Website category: university
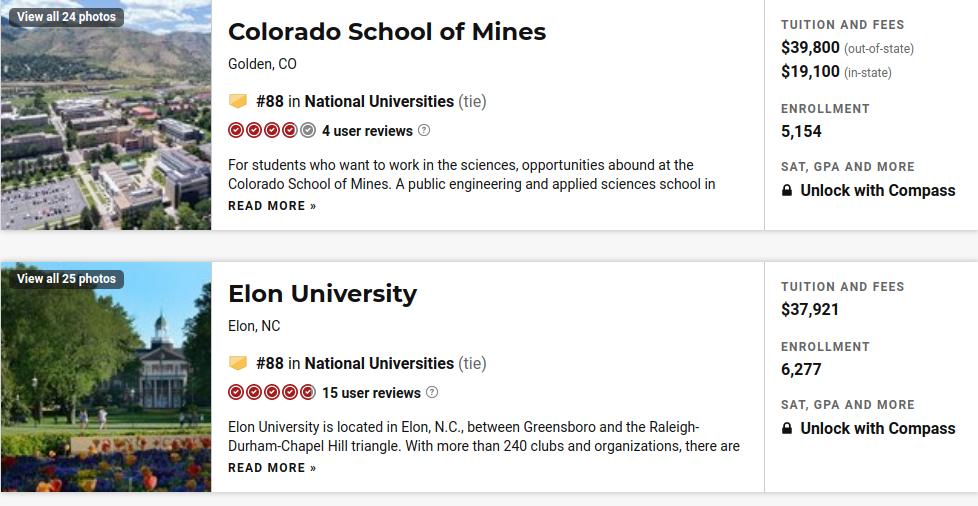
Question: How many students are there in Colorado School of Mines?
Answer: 5,154

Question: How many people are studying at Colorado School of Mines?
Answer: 5,154

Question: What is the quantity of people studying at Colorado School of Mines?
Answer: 5,154

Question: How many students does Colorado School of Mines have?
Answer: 5,154

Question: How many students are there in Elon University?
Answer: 6,277

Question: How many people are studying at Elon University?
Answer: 6,277

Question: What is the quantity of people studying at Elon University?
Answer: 6,277

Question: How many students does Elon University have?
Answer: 6,277

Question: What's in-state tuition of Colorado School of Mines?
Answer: $19,100

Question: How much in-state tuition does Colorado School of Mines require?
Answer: $19,100

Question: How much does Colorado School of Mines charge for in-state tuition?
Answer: $19,100

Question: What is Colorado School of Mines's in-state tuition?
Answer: $19,100

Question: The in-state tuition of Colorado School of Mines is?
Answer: $19,100

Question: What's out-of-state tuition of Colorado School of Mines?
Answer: $39,800

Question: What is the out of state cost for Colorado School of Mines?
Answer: $39,800

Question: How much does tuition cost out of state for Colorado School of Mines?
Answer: $39,800

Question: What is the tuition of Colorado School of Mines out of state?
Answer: $39,800

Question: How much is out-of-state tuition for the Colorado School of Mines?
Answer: $39,800

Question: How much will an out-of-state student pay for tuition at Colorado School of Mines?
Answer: $39,800

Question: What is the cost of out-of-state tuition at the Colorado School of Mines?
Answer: $39,800

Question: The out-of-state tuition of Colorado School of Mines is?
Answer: $39,800

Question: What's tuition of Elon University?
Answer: $37,921

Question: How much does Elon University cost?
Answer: $37,921

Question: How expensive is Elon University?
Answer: $37,921

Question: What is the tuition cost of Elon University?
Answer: $37,921

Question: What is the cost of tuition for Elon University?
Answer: $37,921

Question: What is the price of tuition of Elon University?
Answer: $37,921

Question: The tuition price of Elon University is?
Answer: $37,921

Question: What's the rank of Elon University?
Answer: #88

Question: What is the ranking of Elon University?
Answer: #88

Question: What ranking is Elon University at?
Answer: #88

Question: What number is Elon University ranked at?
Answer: #88

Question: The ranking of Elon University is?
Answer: #88

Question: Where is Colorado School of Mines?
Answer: Golden, CO

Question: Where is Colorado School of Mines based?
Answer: Golden, CO

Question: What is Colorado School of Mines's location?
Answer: Golden, CO

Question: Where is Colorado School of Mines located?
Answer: Golden, CO

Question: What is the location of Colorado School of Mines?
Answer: Golden, CO

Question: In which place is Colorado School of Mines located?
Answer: Golden, CO

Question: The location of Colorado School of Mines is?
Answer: Golden, CO

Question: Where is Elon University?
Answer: Elon, NC

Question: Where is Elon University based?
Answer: Elon, NC

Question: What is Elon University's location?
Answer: Elon, NC

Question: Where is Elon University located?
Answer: Elon, NC

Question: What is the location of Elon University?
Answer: Elon, NC

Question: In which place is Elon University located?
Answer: Elon, NC

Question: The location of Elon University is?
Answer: Elon, NC

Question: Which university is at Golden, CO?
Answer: Colorado School of Mines

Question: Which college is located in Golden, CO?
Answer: Colorado School of Mines

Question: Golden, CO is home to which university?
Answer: Colorado School of Mines

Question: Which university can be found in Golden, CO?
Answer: Colorado School of Mines

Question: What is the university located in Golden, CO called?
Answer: Colorado School of Mines

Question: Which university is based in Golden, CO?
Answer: Colorado School of Mines

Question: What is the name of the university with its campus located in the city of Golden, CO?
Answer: Colorado School of Mines

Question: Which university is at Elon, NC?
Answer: Elon University

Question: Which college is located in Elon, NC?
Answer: Elon University

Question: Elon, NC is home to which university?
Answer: Elon University

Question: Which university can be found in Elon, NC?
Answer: Elon University

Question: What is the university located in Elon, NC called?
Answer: Elon University

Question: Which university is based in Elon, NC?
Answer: Elon University

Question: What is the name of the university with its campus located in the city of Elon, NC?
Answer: Elon University